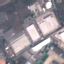
Land use / land cover class: Industrial